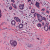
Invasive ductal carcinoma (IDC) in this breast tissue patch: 0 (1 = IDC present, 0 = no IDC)